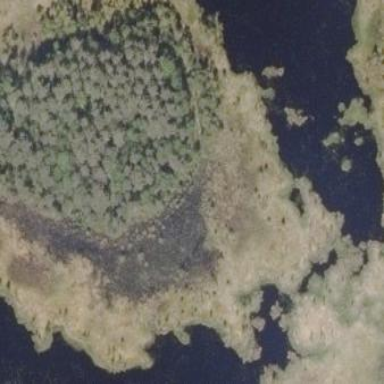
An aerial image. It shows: Bog wetland.